Brain MRI, t1w sequence, axial 2D slice.
Patient: age 39, sex F, weight 95 kg, height 1.95 m
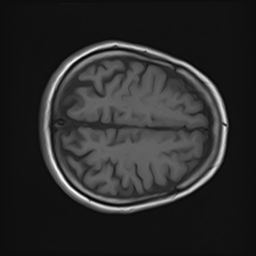